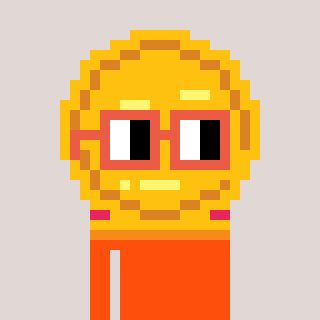
a pixel art character with square orange glasses, a medal-shaped head and a orange-colored body on a warm background